Current action and preconditions to check: trajectory_clear

Your task: For each precondition in the list above, predict whether it will hold at this action.

Consider the current scene as observed from the mobile robot's camera, and analyze the predicted future states of all dynamic agents (e.g., people, animals, vehicles, or any moving entities) within the NEXT SECOND.

IMPORTANT: Only answer "very likely" if you are absolutely certain—based on strong, clear evidence—that a dynamic agent will violate the precondition in the predicted future state. Do NOT answer "very likely" for unlikely, ambiguous, or low-probability risks.

Ask yourself for each precondition: Is there a high probability, with clear and convincing evidence, that the predicted future states of any dynamic agent will interfere with the predicted future state of the currently executing action within the NEXT SECOND, causing that precondition to fail?

Assess the risk level based on these predictions. Use "likely" or "very likely" if motions create a clear risk of interference.

Use "neutral" or "improbable" if agents are nearby but their predicted paths are clearly diverging or non-conflicting.

Failure Risk Categories: "very improbable", "improbable", "neutral", "likely", "very likely"

Answer Format: Output ONLY the probability_of_failure value from these categories: "very improbable", "improbable", "neutral", "likely", "very likely"

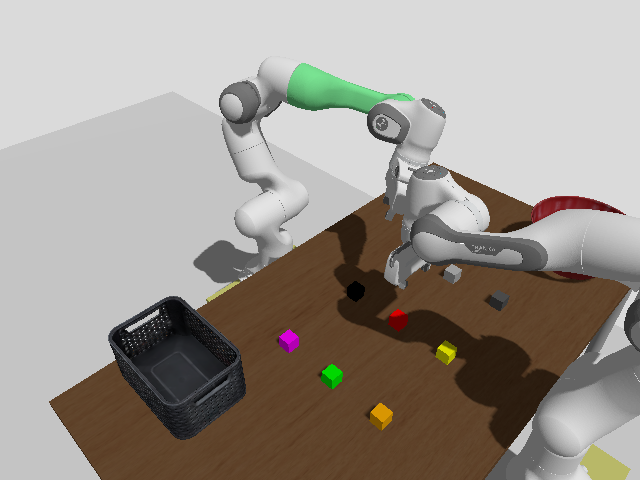

Answer: neutral